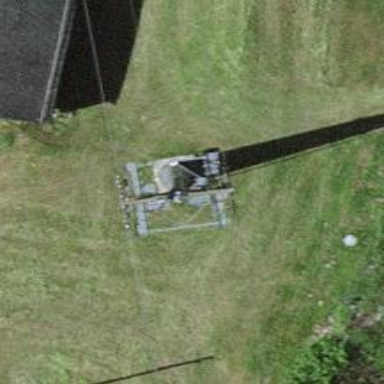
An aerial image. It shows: Pylon used for aerialway.